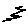
Label: zigzag